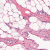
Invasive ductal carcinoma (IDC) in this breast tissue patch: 0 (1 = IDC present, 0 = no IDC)